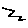
Label: zigzag